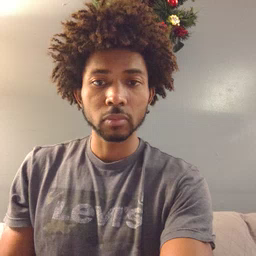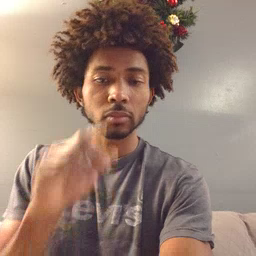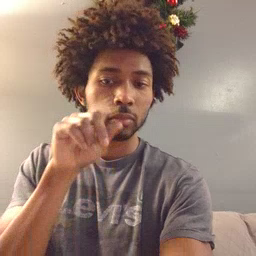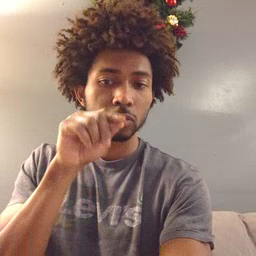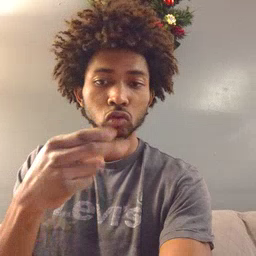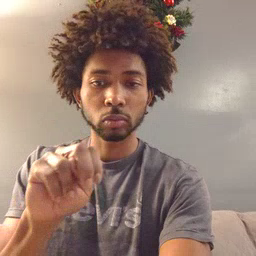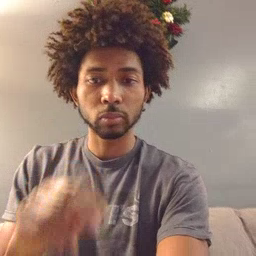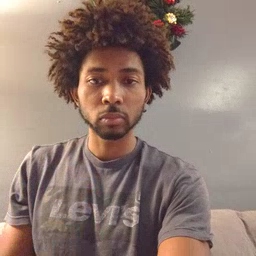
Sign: hen